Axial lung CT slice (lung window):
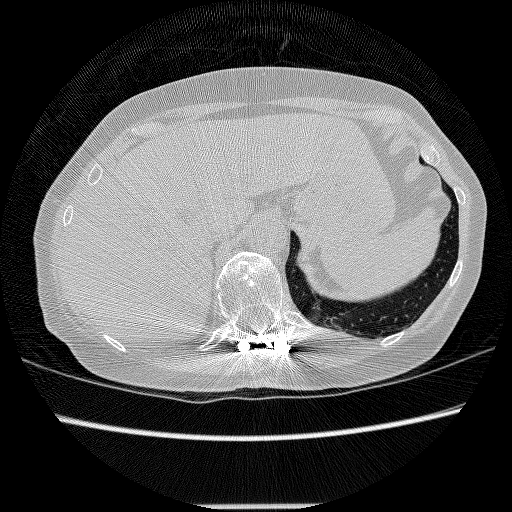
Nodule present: no